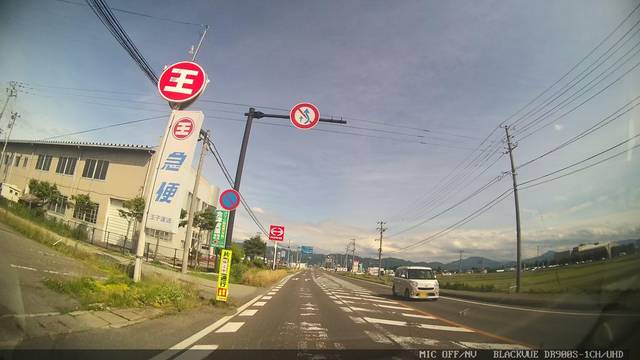
Region: Japan
Coordinates: 37.527, 139.888